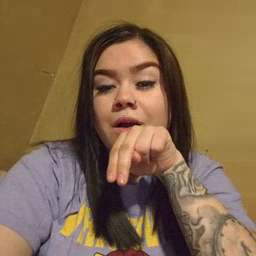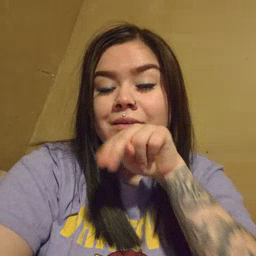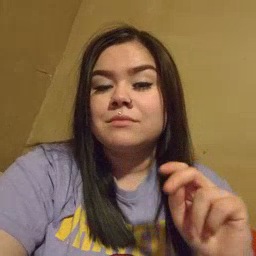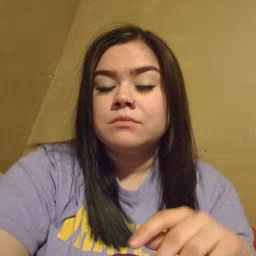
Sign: tongue